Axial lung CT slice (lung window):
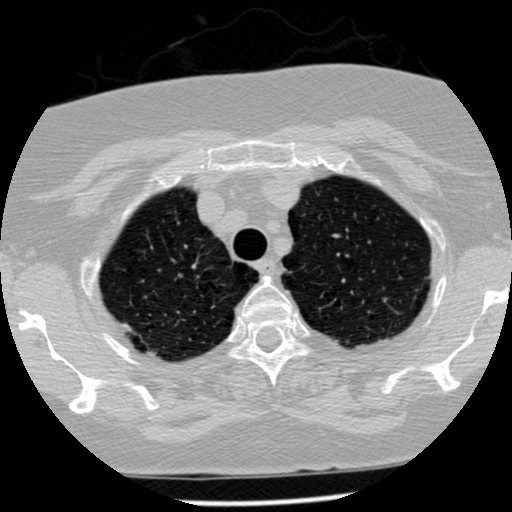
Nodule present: no